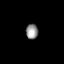
Tissue: prostate
Cell type: T cells
Senescence score: 0.7176
Nuclear area (px): 180
Mean DAPI intensity: 145.483